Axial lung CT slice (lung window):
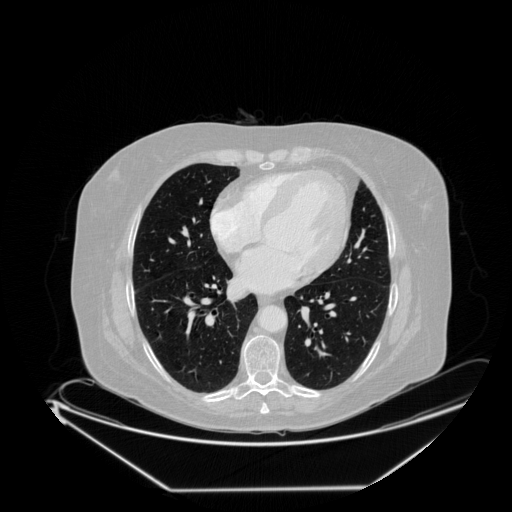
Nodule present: no